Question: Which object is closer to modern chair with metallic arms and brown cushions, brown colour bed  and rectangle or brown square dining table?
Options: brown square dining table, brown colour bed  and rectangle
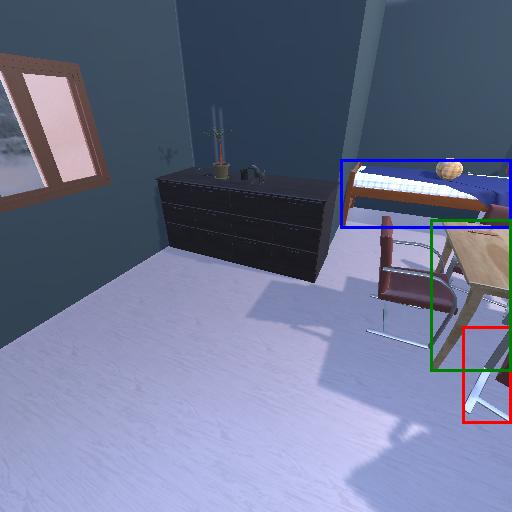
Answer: brown square dining table